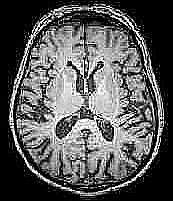
Label: notumor